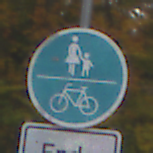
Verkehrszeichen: GemeinsamerGehUndRadweg
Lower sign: HinweisDurchVerbaleAngabe2
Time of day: Midday
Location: Outdoor (Nature)
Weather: Overcast
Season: Autumn
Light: Natural